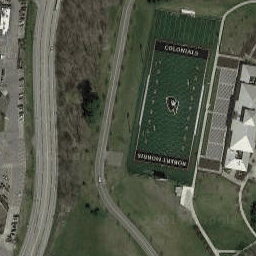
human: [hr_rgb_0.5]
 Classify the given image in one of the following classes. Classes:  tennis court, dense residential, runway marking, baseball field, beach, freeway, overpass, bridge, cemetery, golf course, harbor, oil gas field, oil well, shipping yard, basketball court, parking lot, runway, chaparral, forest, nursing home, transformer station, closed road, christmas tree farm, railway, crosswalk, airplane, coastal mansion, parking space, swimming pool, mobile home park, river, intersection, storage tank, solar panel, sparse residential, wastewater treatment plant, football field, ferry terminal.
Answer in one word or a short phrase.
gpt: football field